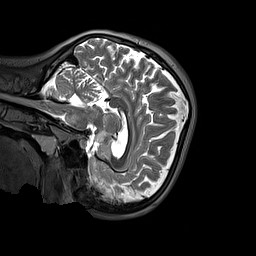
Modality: T2w
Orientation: sagittal
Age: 12
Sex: female
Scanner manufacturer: siemens
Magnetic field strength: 3 T
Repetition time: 3.2 s
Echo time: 0.408 s